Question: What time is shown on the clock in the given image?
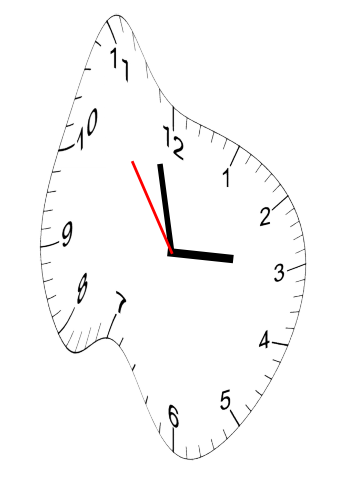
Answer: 02:57:54